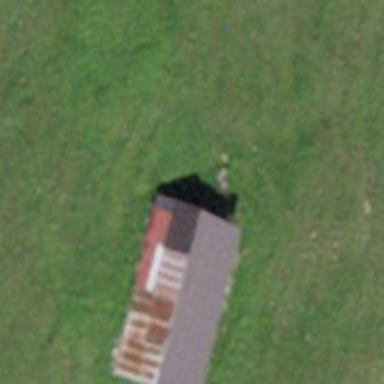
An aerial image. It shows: Farm auxiliary building.